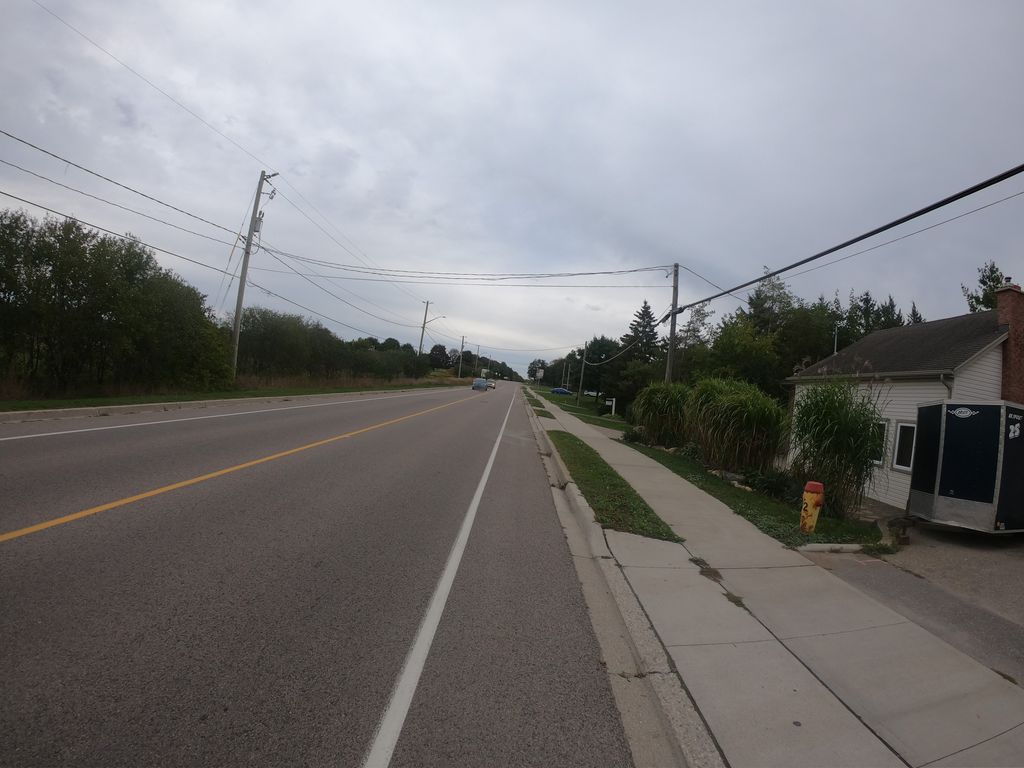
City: kitchener-waterloo